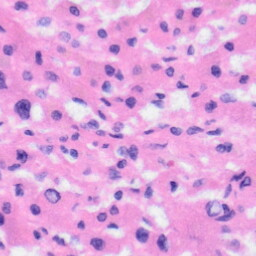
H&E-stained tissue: Liver